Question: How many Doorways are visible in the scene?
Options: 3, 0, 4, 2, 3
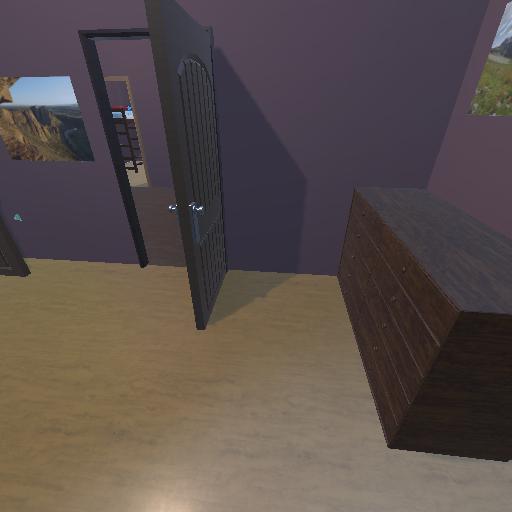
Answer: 3